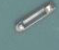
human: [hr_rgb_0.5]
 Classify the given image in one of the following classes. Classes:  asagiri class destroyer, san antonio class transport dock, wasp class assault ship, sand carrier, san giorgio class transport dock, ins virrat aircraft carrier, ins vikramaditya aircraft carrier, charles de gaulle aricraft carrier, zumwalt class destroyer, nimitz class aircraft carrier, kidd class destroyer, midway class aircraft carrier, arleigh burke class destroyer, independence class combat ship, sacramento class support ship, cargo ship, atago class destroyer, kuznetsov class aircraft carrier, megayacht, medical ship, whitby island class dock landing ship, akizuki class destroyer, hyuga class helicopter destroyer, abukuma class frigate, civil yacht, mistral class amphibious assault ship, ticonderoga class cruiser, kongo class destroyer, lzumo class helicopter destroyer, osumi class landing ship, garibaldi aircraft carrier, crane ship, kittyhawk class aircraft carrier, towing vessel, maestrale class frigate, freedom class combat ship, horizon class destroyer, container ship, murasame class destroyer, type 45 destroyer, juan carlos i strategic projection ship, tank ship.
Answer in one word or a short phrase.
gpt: Sand carrier